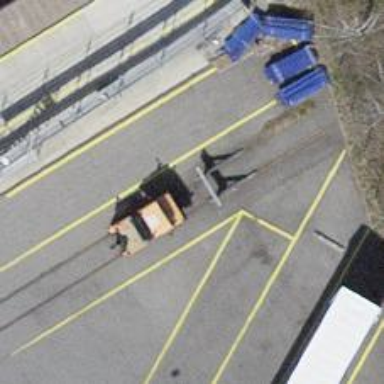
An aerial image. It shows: Railway buffer stop.